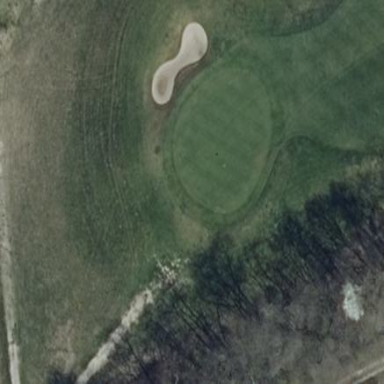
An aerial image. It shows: Golf fairway in the image.